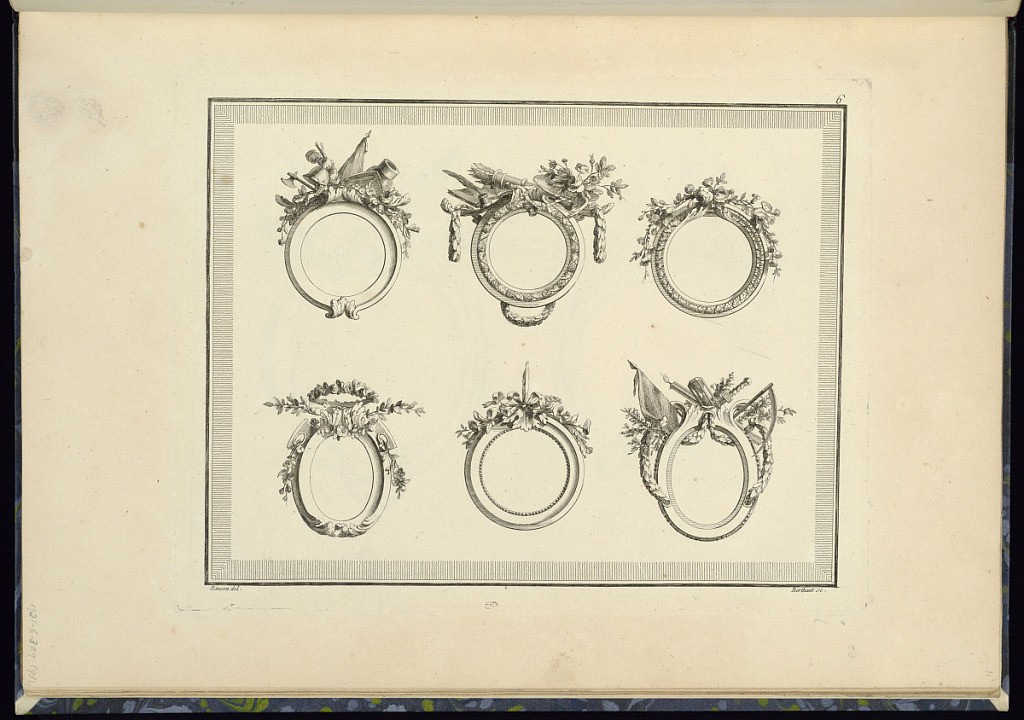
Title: Six Medallion or Frame Designs
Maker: Pierre Ranson, French, 1736–1786
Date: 1778
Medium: Etching on laid paper
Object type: Print
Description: Six designs for medallions or frames, oval and round, decorated with moldings and topped with trophies. The ornament and motifs include laurel leaves, ribbon, scrolling acanthus leaves, rosettes, festoons of leaves, flowers, foliate branches, beads, armor, helmet, axe, spear with a flag, shield, quiver of arrows, quill and ink pot, book, crown of flowers, sword, scythe, and an hourglass. The plate is numbered and signed.